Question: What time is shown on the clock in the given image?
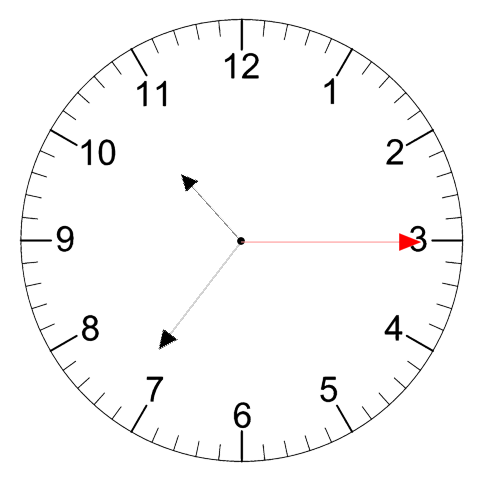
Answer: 10:36:15